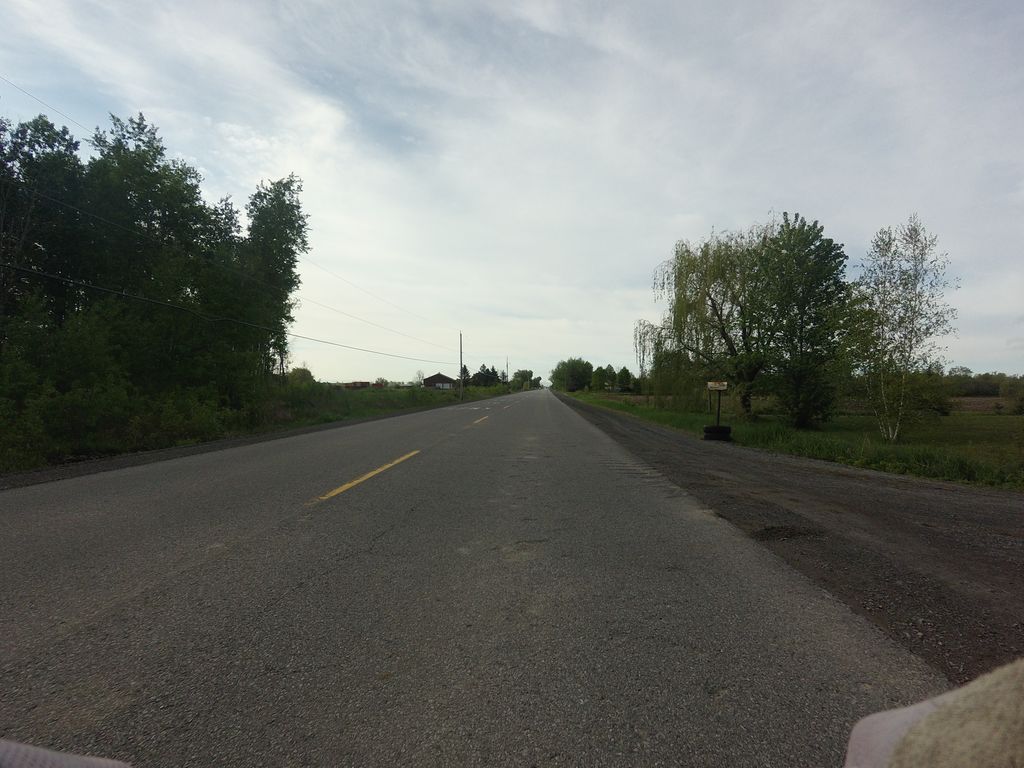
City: ottawa-gatineau